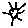
Label: sun